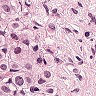
Metastatic tissue present: yes